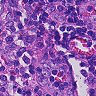
Metastatic tissue present: yes